Question:
<URL>
The above link is a screenshot of the code.
This my code on Xamarin. I tried rearranging it multiple times. It is giving me quite a lot of errors now. I tried changing position of the ; and }too.
I am using the HelloWorld program.
The source is this page
<URL>
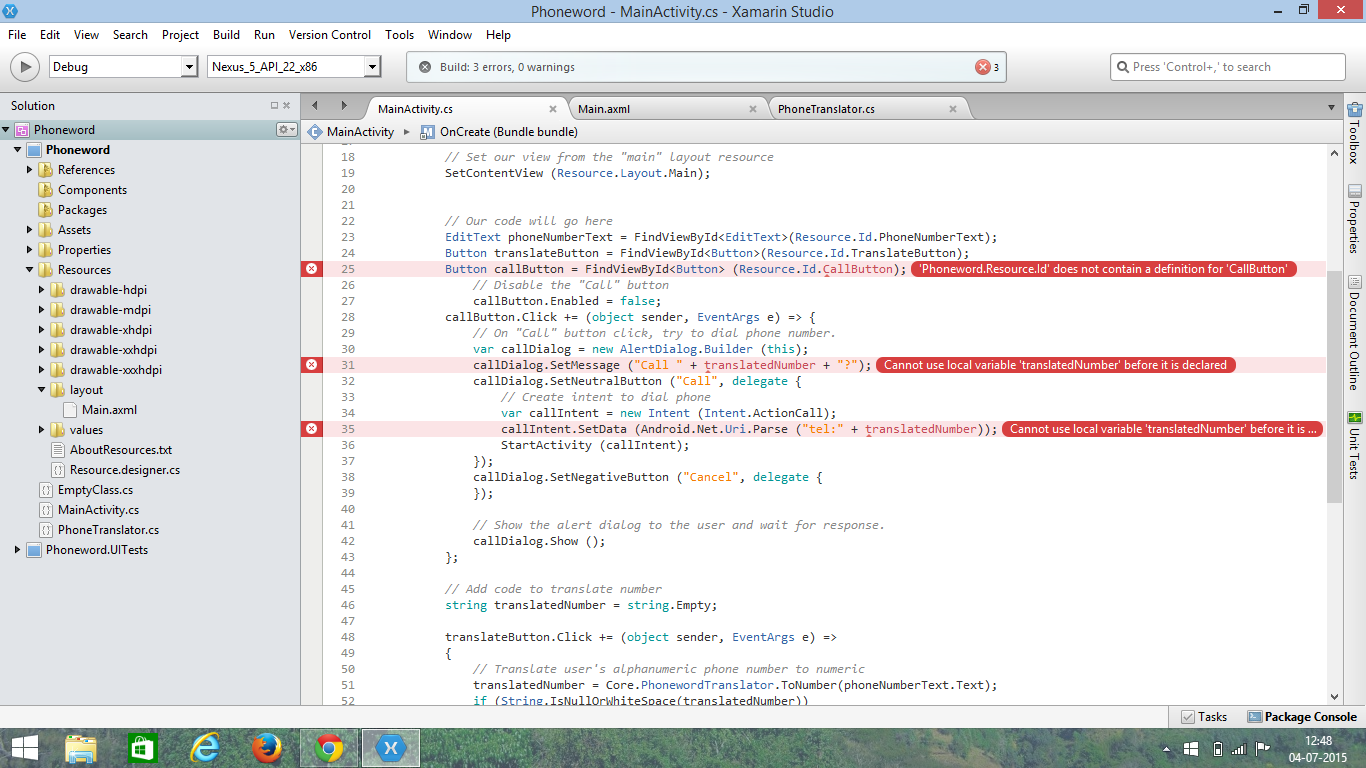
Answer: The first error says that you do not have an id in your layout files of CallButton. To fix this open your Main.axml layout file and look for your button and give it the id of CallButton. It should look like this:
'''
<Button
android:id="@+id/CallButton"
...
'''
Than rebuild the solution.
The second error is easy to fix. Just move you line 46 above line 28.